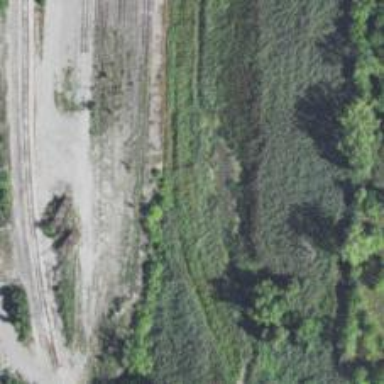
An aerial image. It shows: Abandoned railway.